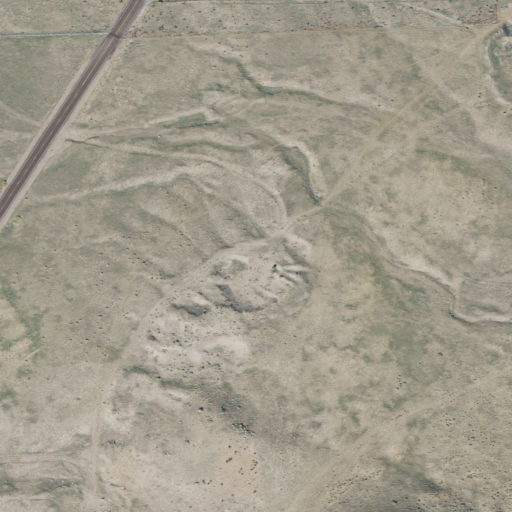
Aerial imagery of valley in Utah named Lovell Hollow containing grassland, shrub, open development, and low intensity development